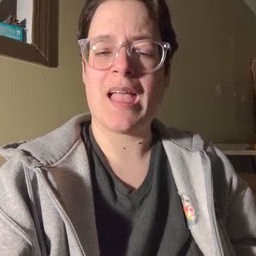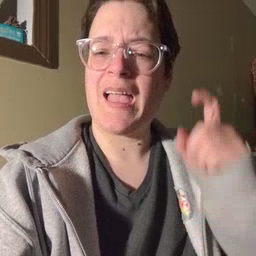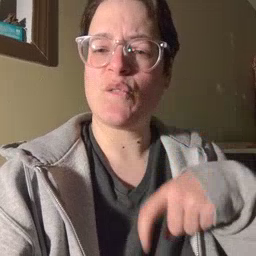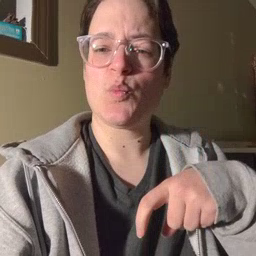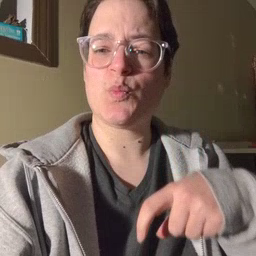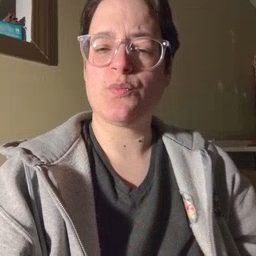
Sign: haveto